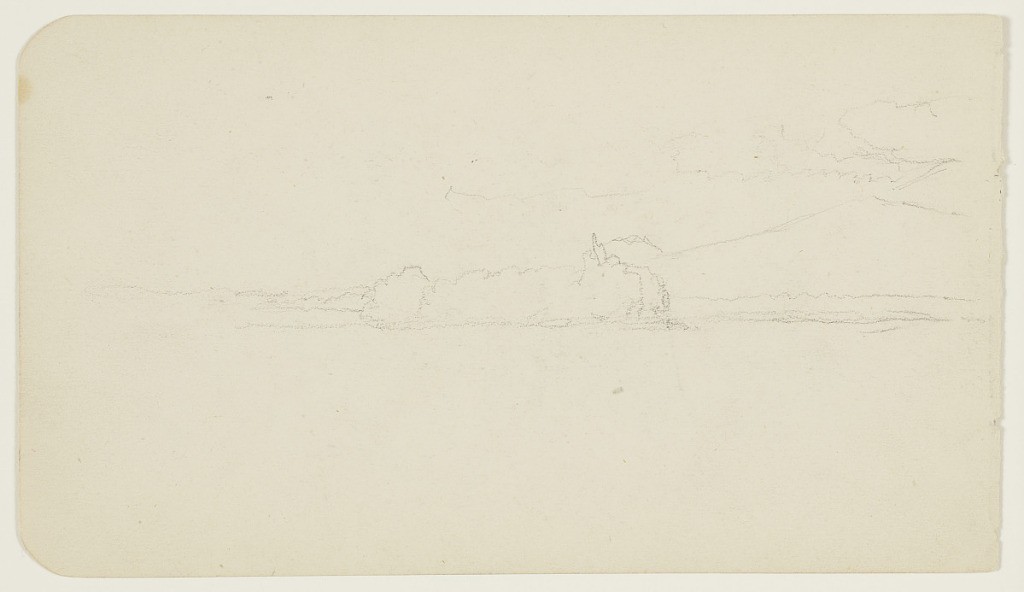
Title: Wooded Island, Lake Millinocket, Maine
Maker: Frederic Edwin Church, American, 1826–1900
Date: September 1878
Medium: Graphite on white wove paper; verso: graphite
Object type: drawing
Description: Landscape sketch showing a view of a wooded island on Lake Millinocket in Maine, viewed from the lakeshore. In the middle distance at center, the island and the contour of its abundant vegetation is shown. In the background, the opposite shoreline--also heavily wooded--stretches horizontally across the composition. In the background at right, a triangular mountain peak--likely Mt. Katahdin--is visible below a line of puffy clouds.

Verso: Landscape and botanical sketch showing a close view of five plants with narrow stems, situated amongst other vegetation, on Lake Millinocket, Maine. In the background, light pencil scratches suggest a distant, pyramidal